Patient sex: M
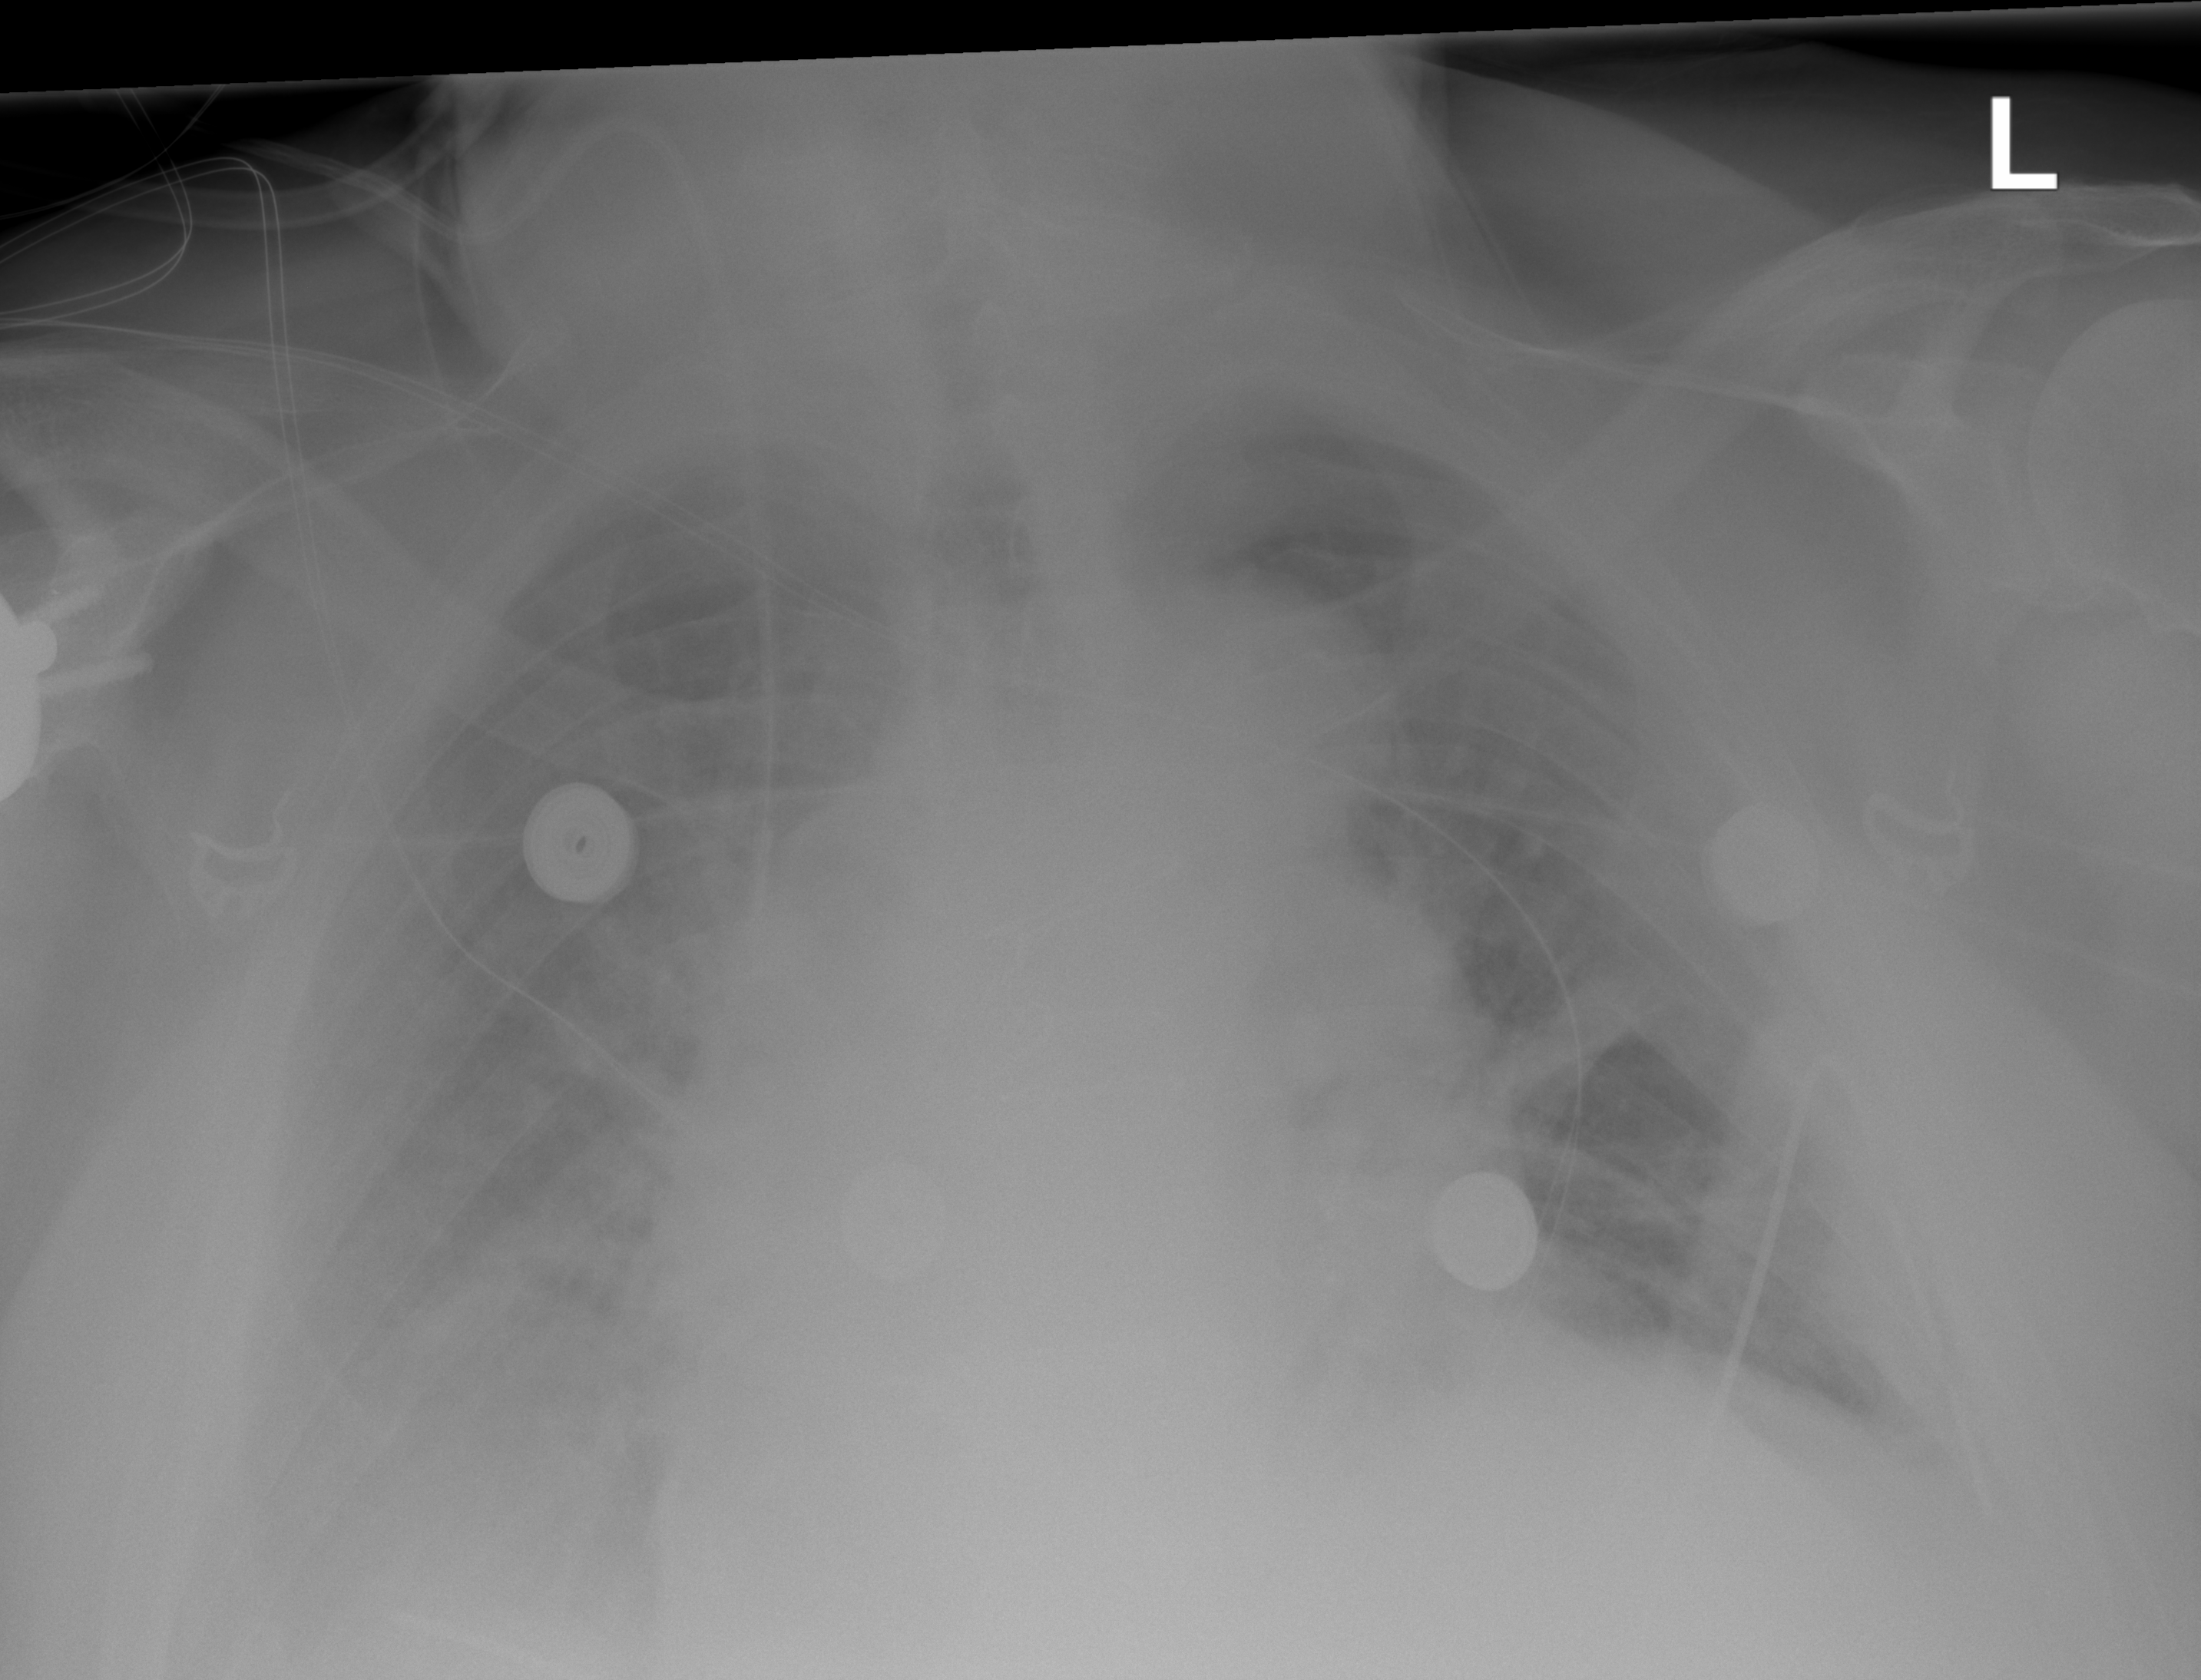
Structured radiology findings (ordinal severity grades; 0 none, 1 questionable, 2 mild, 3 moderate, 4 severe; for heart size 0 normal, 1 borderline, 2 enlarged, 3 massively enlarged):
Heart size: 2
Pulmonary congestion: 2
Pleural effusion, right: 2
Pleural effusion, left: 2
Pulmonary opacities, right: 0
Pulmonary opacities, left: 0
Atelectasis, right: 2
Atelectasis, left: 2